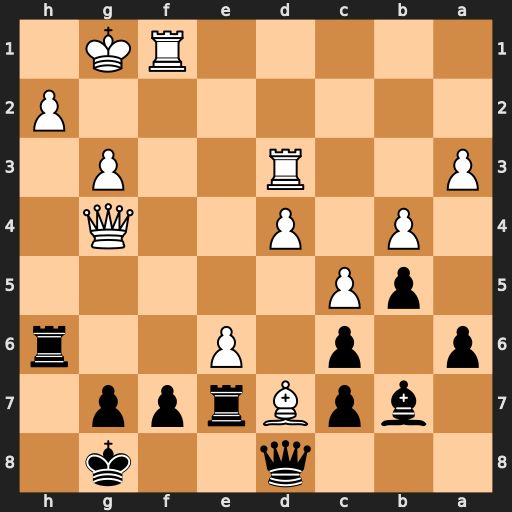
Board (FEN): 3q2k1/1bpBrpp1/p1p1P2r/1pP5/1P1P2Q1/P2R2P1/7P/5RK1
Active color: b
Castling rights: -
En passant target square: -
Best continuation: fxe6 Re3 Qxd7